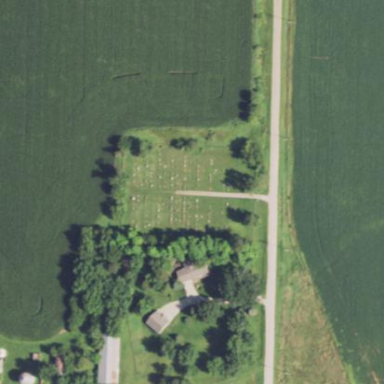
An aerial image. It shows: Cemetery.